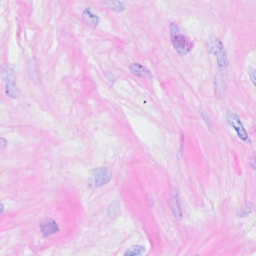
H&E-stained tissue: Breast